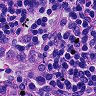
Metastatic tissue present: no